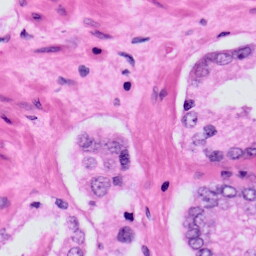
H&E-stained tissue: Prostate